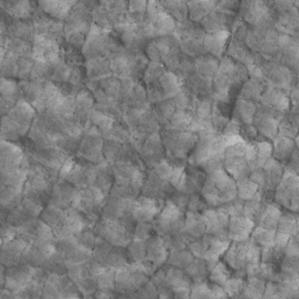
Label: non_frost